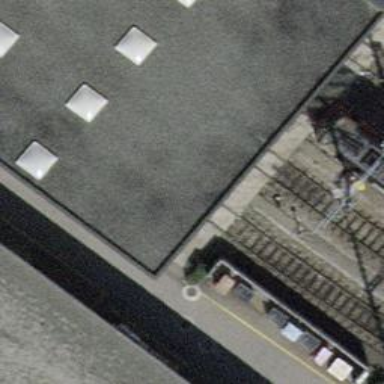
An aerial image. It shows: Rail yard with electrified contact lines for the railway.